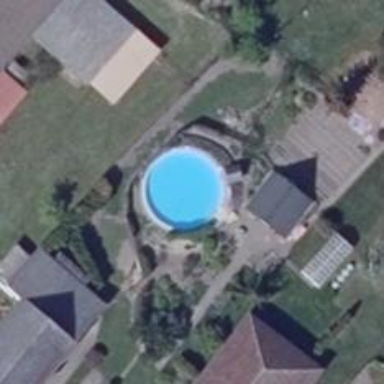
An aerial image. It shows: Swimming pool located in leisure land.